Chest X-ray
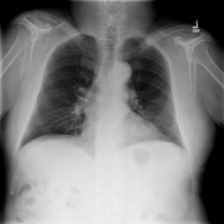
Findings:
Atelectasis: negative
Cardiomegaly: negative
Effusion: negative
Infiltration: negative
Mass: negative
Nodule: negative
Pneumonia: negative
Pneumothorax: negative
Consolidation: negative
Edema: negative
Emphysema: negative
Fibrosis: negative
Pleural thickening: negative
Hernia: negative